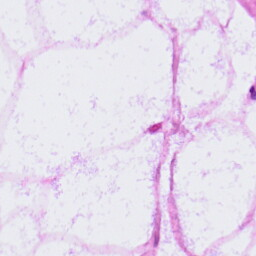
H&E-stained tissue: LymphNode